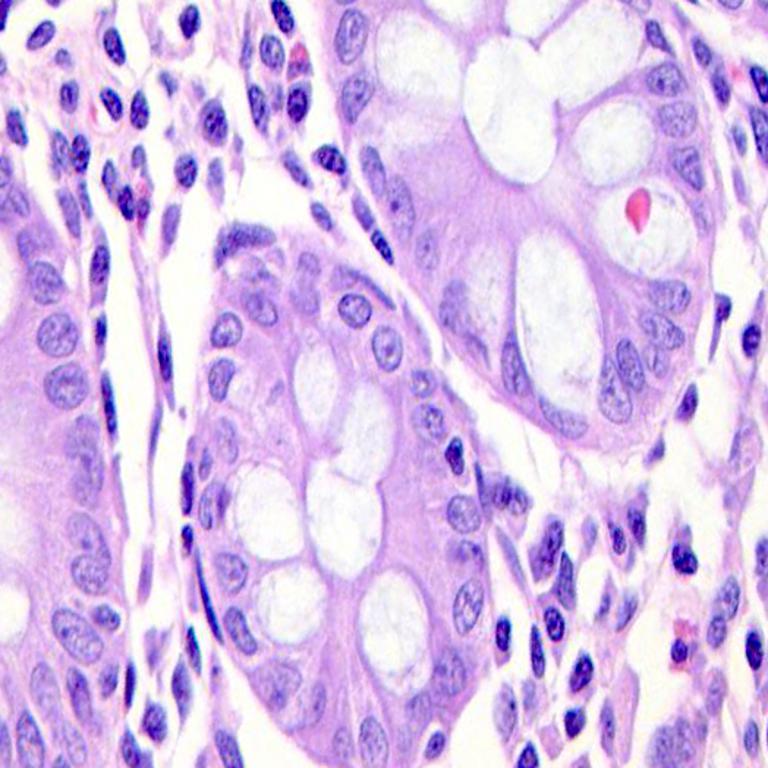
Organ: colon
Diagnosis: benign